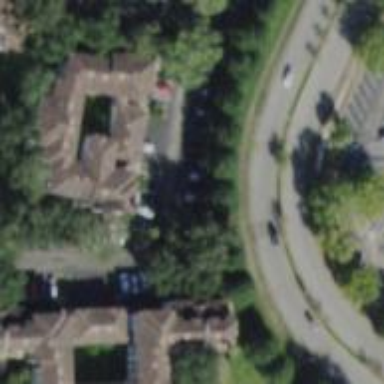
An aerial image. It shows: Parking space.